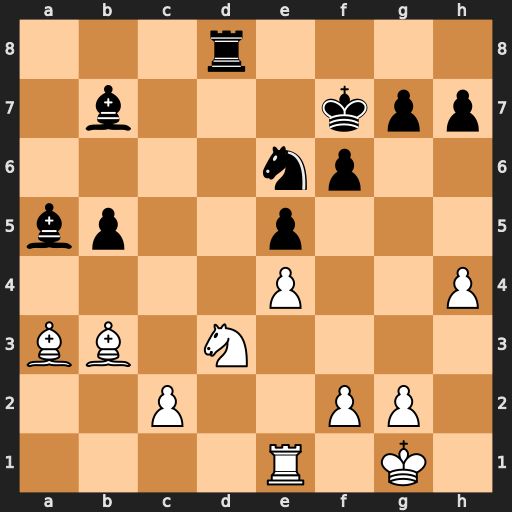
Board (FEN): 3r4/1b3kpp/4np2/bp2p3/4P2P/BB1N4/2P2PP1/4R1K1
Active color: w
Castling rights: -
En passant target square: -
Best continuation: Bxe6+ Kxe6 Nc5+ Kf7 Nxb7